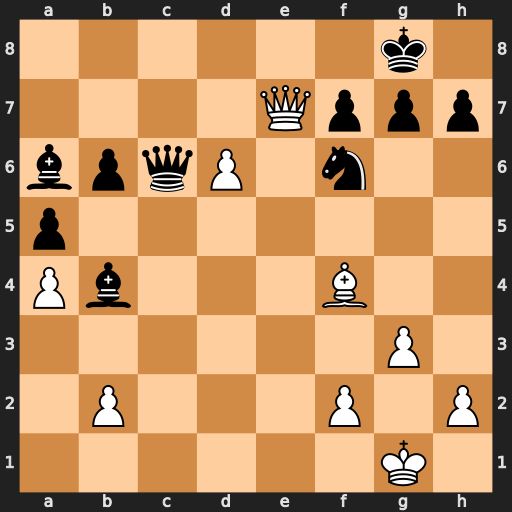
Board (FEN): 6k1/4Qppp/bpqP1n2/p7/Pb3B2/6P1/1P3P1P/6K1
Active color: w
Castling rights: -
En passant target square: -
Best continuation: Qd8+ Qe8 Qxe8+ Nxe8 d7 Kf8 d8=Q